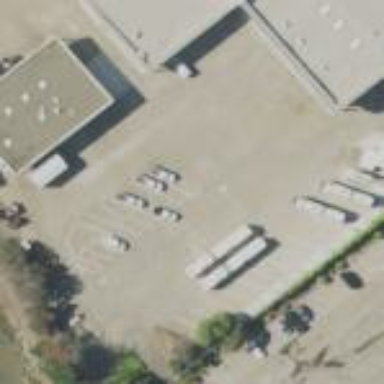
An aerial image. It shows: Parking area with concrete surface.